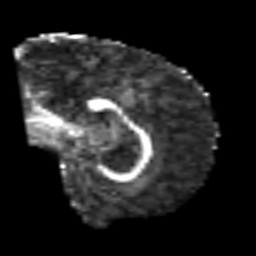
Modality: FA
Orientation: sagittal
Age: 54
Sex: male
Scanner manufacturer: siemens
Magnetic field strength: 3 T
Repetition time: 6.1 s
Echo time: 0.101 s